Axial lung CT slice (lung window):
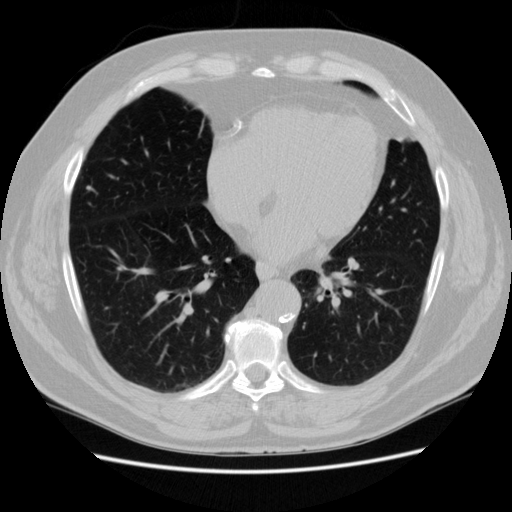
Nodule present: yes
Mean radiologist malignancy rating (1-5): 2